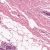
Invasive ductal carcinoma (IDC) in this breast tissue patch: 0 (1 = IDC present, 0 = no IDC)